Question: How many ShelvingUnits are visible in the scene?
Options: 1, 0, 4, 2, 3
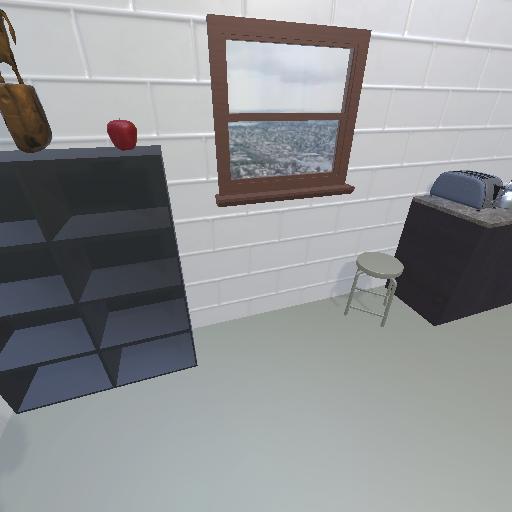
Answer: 1